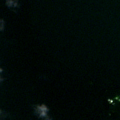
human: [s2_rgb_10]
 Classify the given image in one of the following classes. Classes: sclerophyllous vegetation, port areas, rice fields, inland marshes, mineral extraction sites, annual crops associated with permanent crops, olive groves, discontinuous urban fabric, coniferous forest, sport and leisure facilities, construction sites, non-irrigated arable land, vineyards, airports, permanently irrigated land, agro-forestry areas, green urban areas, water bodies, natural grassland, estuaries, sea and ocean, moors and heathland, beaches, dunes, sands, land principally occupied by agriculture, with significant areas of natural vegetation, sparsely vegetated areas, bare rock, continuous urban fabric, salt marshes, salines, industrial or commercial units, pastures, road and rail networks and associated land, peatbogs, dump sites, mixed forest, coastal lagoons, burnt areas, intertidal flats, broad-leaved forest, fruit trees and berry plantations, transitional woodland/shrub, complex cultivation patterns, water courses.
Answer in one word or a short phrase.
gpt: sea and ocean